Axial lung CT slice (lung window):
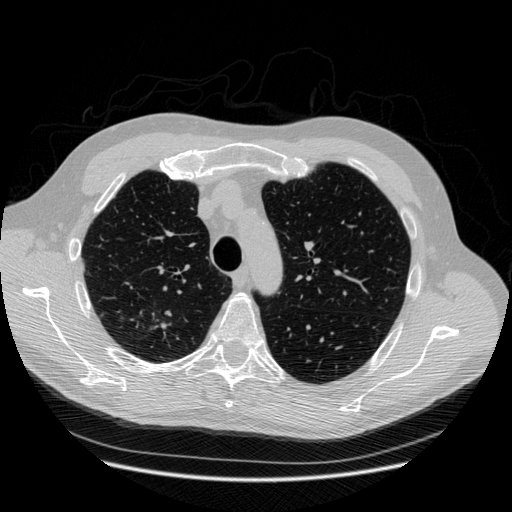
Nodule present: no